五年级 · 立体几何学
（2022 春・辉县市期末）如图, 往一个长方体盒子里放入一些相同的小正方体, 小正方体的棱长是 $3 \mathrm{~cm}$, 那么这个长方体盒子的容积是 $\qquad$ $\mathrm{cm}^{3}$ 。

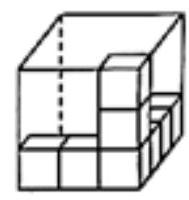
答案: 解 $(3 \times 4) \times(3 \times 3) \times(3 \times 3)$

$=12 \times 9 \times 9$

$=108 \times 9$

$=972$ （立方厘米）

答: 这个长方体盒子的容积是 $972 \mathrm{~cm}^{3}$ 。

故答案为: 972。